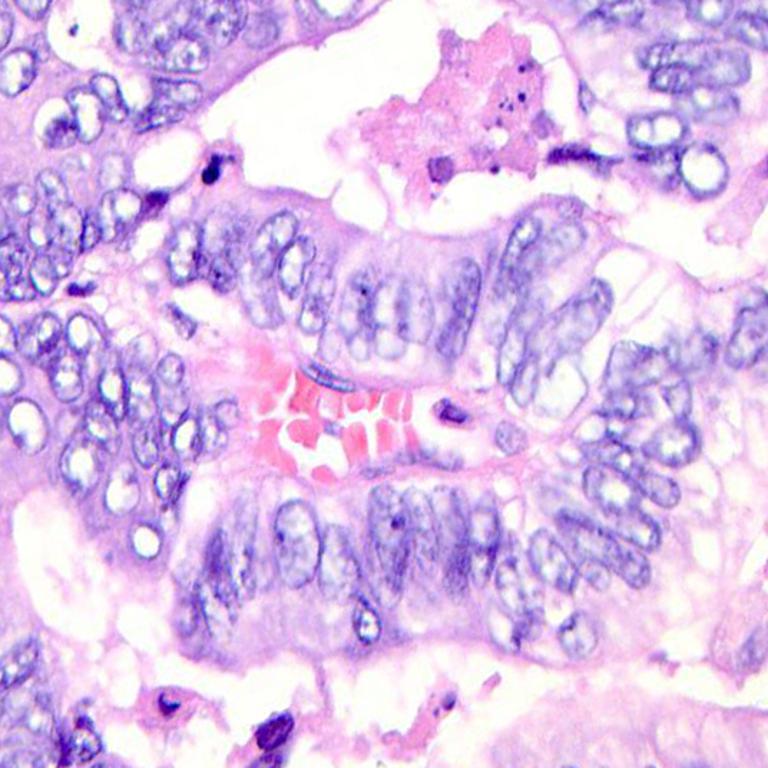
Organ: colon
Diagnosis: adenocarcinomas